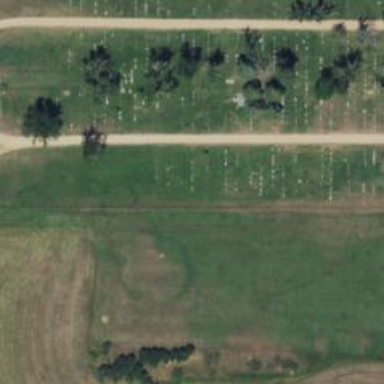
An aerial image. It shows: Historic tomb with tombstone.